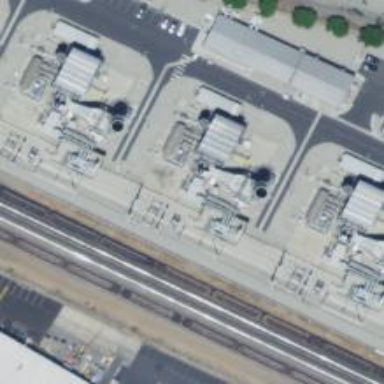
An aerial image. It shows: Gas turbine generator.